Question: I've been plagued by this problem at work for months now, the VS intellisense/class-caching in silverlight projects just seem to lose contact with the autogenerated code base and reports every entity class as a missing namespace error.
Please see the attached image for an example of what I see on a regular basis, I've just spent an hour trying to stop this because it's a nightmare as I can't spot real errors for all other namespace errors that VS2012 is reporting and my intellisense is completely broken.
Before you make a suggestion here is what I have just done in the last hour:
1 Cleaned the entire solution deleted all bin/obj/autogenerated directories
2 Unloaded all the affected projects and reloaded them then repeated 1
3 Restarted VS
4 Reset my VS settings via Tools - Import Export Settings
5 Closed VS, opened VS without a solution, reset settings, closed it and opened the solution
6 Restarted my computer and repeated everything above
Please if anyone has any clues as to how to fix this I would be extremely happy!!

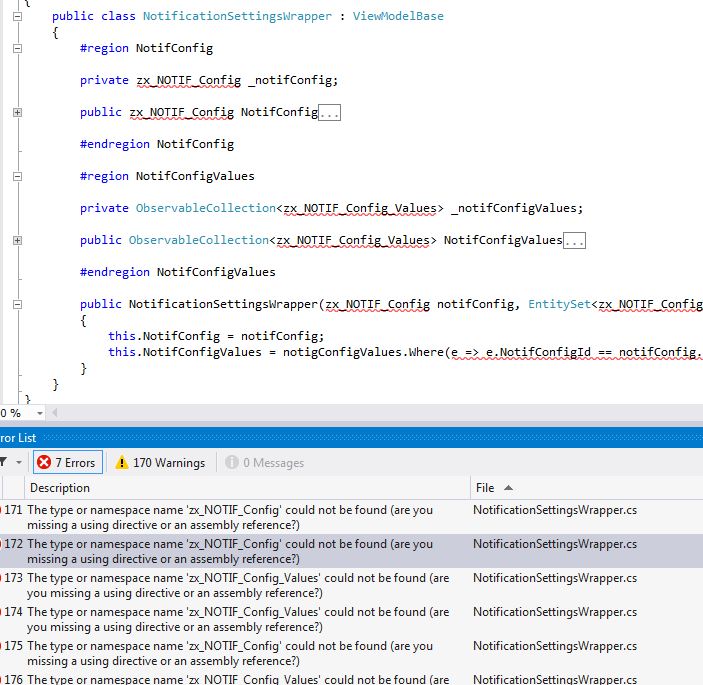
Answer: It seems that the only remotely reliable way to fix this when it occurs is to remove the .web project and reload it. This seems to trigger vs to refresh the assemblies and the error messages go away. Previously I've focused on unloading then silverlight projects which was never very successful.